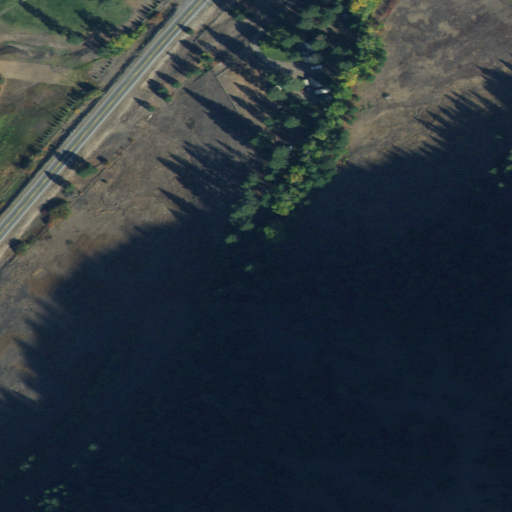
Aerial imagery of valley in Idaho named Dry Gulch containing evergreen forest, grassland, shrub, pasture, low intensity development, open development, herbaceous wetlands, and open water